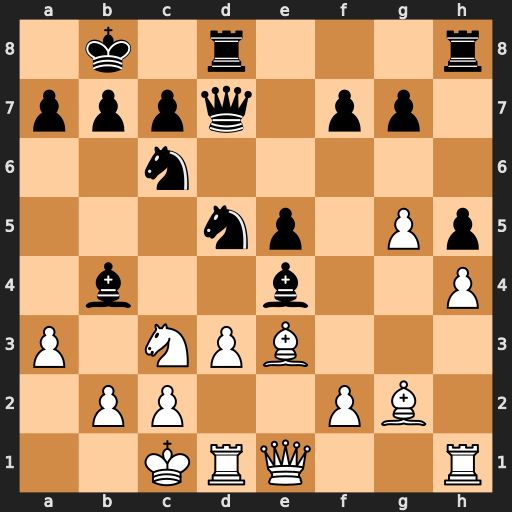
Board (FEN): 1k1r3r/pppq1pp1/2n5/3np1Pp/1b2b2P/P1NPB3/1PP2PB1/2KRQ2R
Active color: w
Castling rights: -
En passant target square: -
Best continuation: dxe4 Bxc3 bxc3 Nxe3 Rxd7